Question: I've tried to add a scoring to my game, using numbers. My score is composed of 5 numbers as you can see on the image below

To display the starting score (00000), i used 5 images (scoreB.png is the image of the number zero) :
'''
score_nul_1 = display.newImage( "scoreB.png")
score_nul_1.x = score_title.x+180---center the sprite horizontally
score_nul_1.y = 35 --center the sprite vertically
screenGroup:insert(score_nul_1)
score_nul_1.isVisible=true
score_nul_2 = display.newImage( "scoreB.png")
score_nul_2.x = score_title.x+220---center the sprite horizontally
score_nul_2.y = 35 --center the sprite vertically
screenGroup:insert(score_nul_2)
score_nul_2.isVisible=true
score_nul_3 = display.newImage( "scoreB.png")
score_nul_3.x = score_title.x+263---center the sprite horizontally
score_nul_3.y = 35 --center the sprite vertically
screenGroup:insert(score_nul_3)
score_nul_3.isVisible=true
score_nul_4 = display.newImage( "scoreB.png")
score_nul_4.x = score_title.x+306---center the sprite horizontally
score_nul_4.y = 35 --center the sprite vertically
screenGroup:insert(score_nul_4)
score_nul_4.isVisible=true
score_nul_5 = display.newImage( "scoreB.png")
score_nul_5.x = score_title.x+349---center the sprite horizontally
score_nul_5.y = 35 --center the sprite vertically
screenGroup:insert(score_nul_5)
score_nul_5.isVisible=true
'''
Then, i used a sprite to change the number from 1 to 9 :
'''
local sheetData_scorea = { width=43, height=53, numFrames=10, sheetContentWidth=430, sheetContentHeight=53}
local mySheet_scorea = graphics.newImageSheet( "scoreA.png", sheetData_scorea )
local sequenceData_scorea =
{
{name = "0", frames={10}, loopCount=0, time=1000 },
{name = "1", frames={1}, loopCount=0, time=1000 },
{name = "2", frames={2}, loopCount=0, time=1000 },
{name = "3", frames={3}, loopCount=0, time=1000 },
{name = "4", frames={4}, loopCount=0, time=1000 },
{name = "5", frames={5}, loopCount=0, time=1000 },
{name = "6", frames={6}, loopCount=0, time=1000 },
{name = "7", frames={7}, loopCount=0, time=1000 },
{name = "8", frames={8}, loopCount=0, time=1000 },
{name = "9", frames={9}, loopCount=0, time=1000 },
{name = "10", frames={10}, loopCount=0, time=1000 },
}
score_a1 = display.newSprite( mySheet_scorea, sequenceData_scorea)
score_a1.x = score_title.x+306--center the sprite horizontally
score_a1.y = 35 --center the sprite vertically
screenGroup:insert(score_a1)
score_a1.isVisible=false
'''
And to update the score, i use this function :
'''
if mydata.score >=100 and mydata.score<1000 then
score_nul_4.isVisible=false
score_nul_3.isVisible=false
end
if mydata.score < 100 then
score_a.isVisible=true
score_nul_4.isVisible=false
score_a.x = score_title.x+306
score_a:setSequence(i)
score_a:play()
i = i +1
end
if mydata.score>=100 then
i=1
score_a.x = score_title.x+263
score_a.isVisible=true
score_a:setSequence(i)
score_a:play()
score_a1.isVisible=true
score_a1:setSequence(b)
score_a1:play()
b=b+1
end
if mydata.score>=200 then
i=2
score_a.x = score_title.x+263
score_a.isVisible=true
score_a:setSequence(i)
score_a:play()
score_a1.isVisible=true
score_a1:setSequence(c)
score_a1:play()
c=c+1
end
if mydata.score>=300 then
i=3
score_a.x = score_title.x+263
score_a.isVisible=true
score_a:setSequence(i)
score_a:play()
score_a1.isVisible=true
score_a1:setSequence(d)
score_a1:play()
d=d+1
end
if mydata.score>=400 then
i=4
score_a.x = score_title.x+263
score_a.isVisible=true
score_a:setSequence(i)
score_a:play()
score_a1.isVisible=true
score_a1:setSequence(e)
score_a1:play()
e=e+1
end
if mydata.score>=500 then
i=5
score_a.x = score_title.x+263
score_a.isVisible=true
score_a:setSequence(i)
score_a:play()
score_a1.isVisible=true
score_a1:setSequence(f)
score_a1:play()
f=f+1
end
if mydata.score>=600 then
i=6
score_a.x = score_title.x+263
score_a.isVisible=true
score_a:setSequence(i)
score_a:play()
score_a1.isVisible=true
score_a1:setSequence(g)
score_a1:play()
g=g+1
end
if mydata.score>=700 then
i=7
score_a.x = score_title.x+263
score_a.isVisible=true
score_a:setSequence(i)
score_a:play()
score_a1.isVisible=true
score_a1:setSequence(h)
score_a1:play()
h=h+1
end
if mydata.score>=800 then
i=8
score_a.x = score_title.x+263
score_a.isVisible=true
score_a:setSequence(i)
score_a:play()
score_a1.isVisible=true
score_a1:setSequence(j)
score_a1:play()
j=j+1
end
if mydata.score>=900 then
i=9
score_a.x = score_title.x+263
score_a.isVisible=true
score_a:setSequence(i)
score_a:play()
score_a1.isVisible=true
score_a1:setSequence(k)
score_a1:play()
k=k+1
end
'''
So my question is : Is it possible to have more "simple" way to make my scoring using images ?
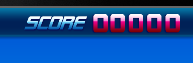
Answer: Represent of your 5 digit score by a display group of 10 display objects, with only one of the 10 display objects that has visible = true at any moment:
'''
local digits = {}
local yPos = 100
local digitWidth = 20 -- pixels occupied by each digit
function createScoreDigit(digitNum)
digits[digitNum] = display.newGroup()
function addNumber(filename)
local digit = display.newImage(filename)
digit.visible = false
digit.y = yPos
digit.x = x0Pos + (digitNum-1) * digitWidth
digits[digitNum].insert(digit)
end
addNumber('number0.jpg', 1)
addNumber('number1.jpg', 1)
...
addNumber('number9.jpg', 1)
digits[digitNum][1].visible = true -- number 0
end
createScore(1)
createScore(2)
createScore(3)
createScore(4)
createScore(5)
'''
This will display "0 0 0 0 0" assuming that "number0.jpg" is your digit 0. Of course you could use image sheet but the idea is the same, just the details of specifying the image for a given number, you can work that out.
Then when you increase your score you have to compute the new indices needed. For example when score increases by 10 you would have {0,0,0,1,0}, and you would toggle the correct visibility flags:
'''
digits[4][1].visible = false -- make "0" invisible
digits[4][2].visible = false -- make "1" visible
'''
Since the images are re-used across all display groups, the texture memory used should be minimal.